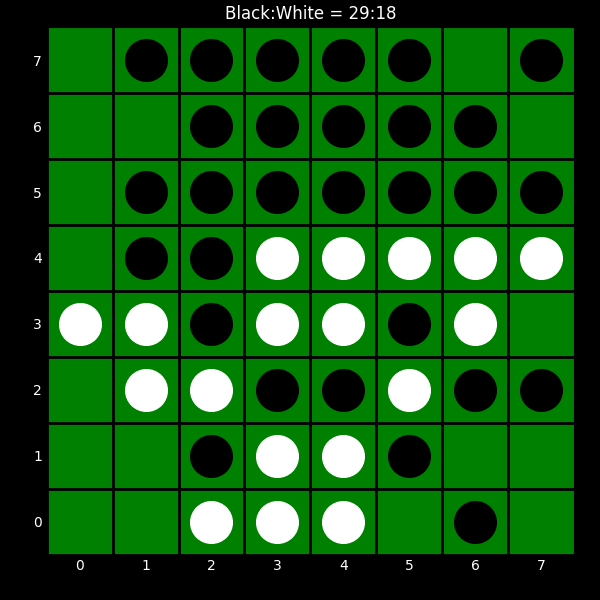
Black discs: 29
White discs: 18